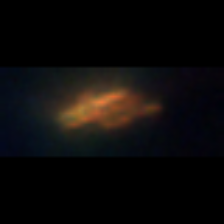
Taxon: Pennate
Group: Diatoms